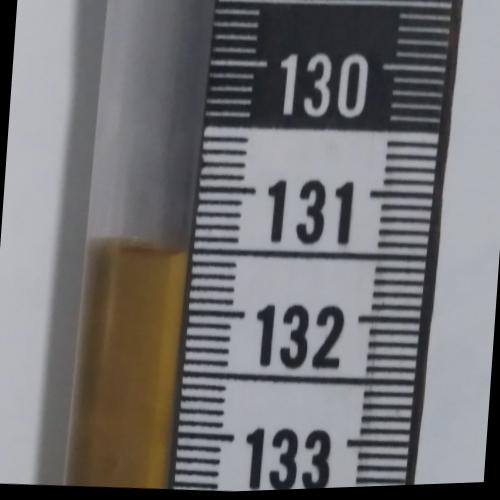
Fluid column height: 131.5 cm